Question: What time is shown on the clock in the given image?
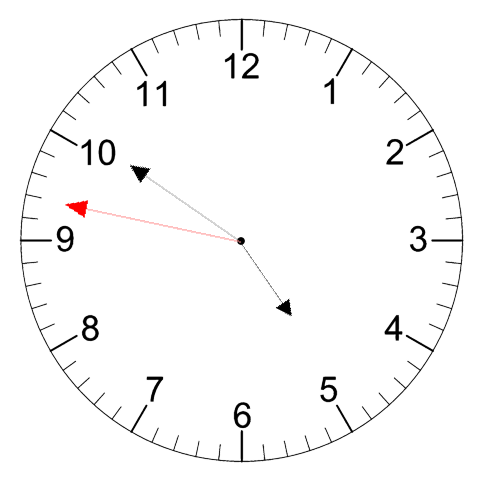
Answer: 04:50:47